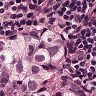
Metastatic tissue present: yes